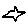
Label: star